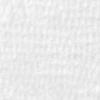
Label: no_change